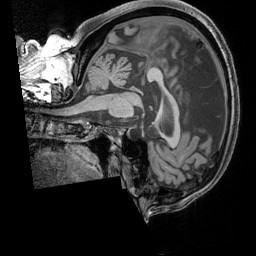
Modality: T1w
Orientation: sagittal
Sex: female
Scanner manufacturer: siemens
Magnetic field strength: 3 T
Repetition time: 2.3 s
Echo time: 0.00226 s